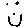
Label: smiley face